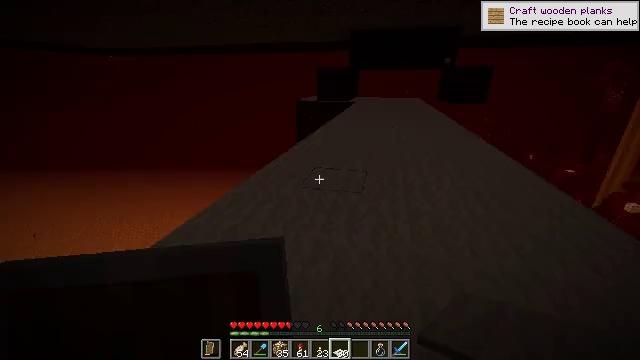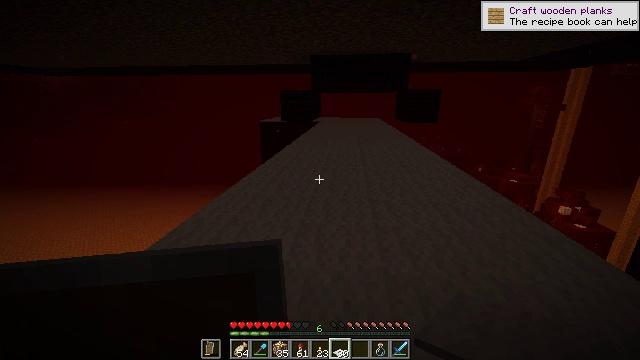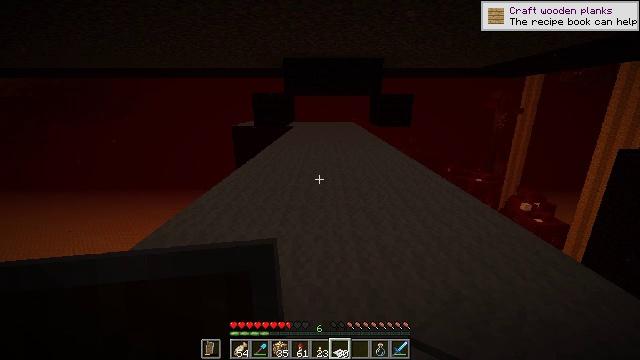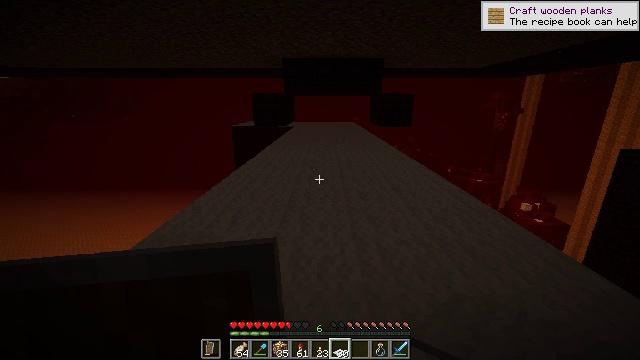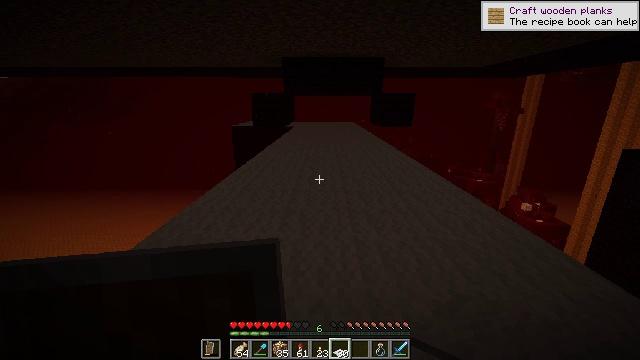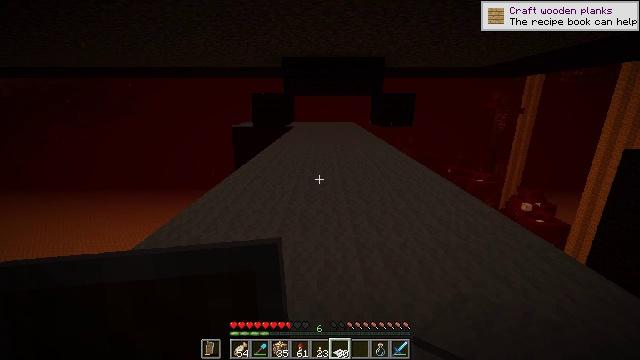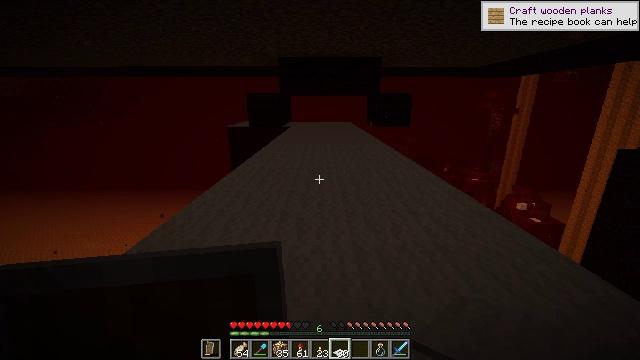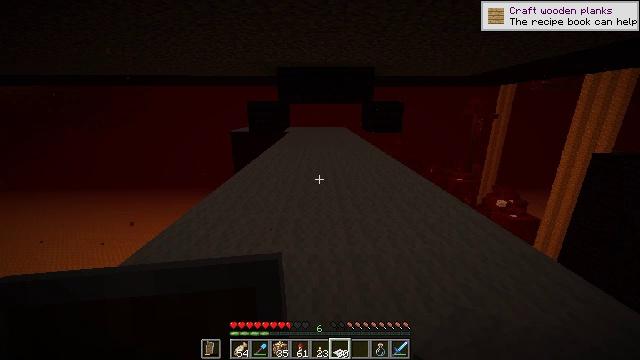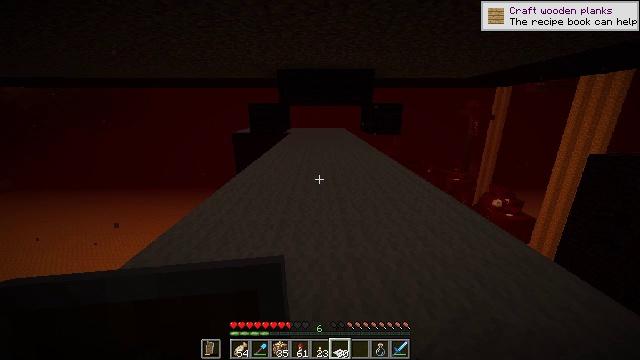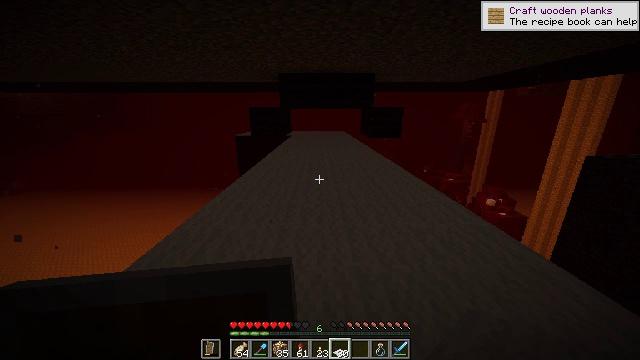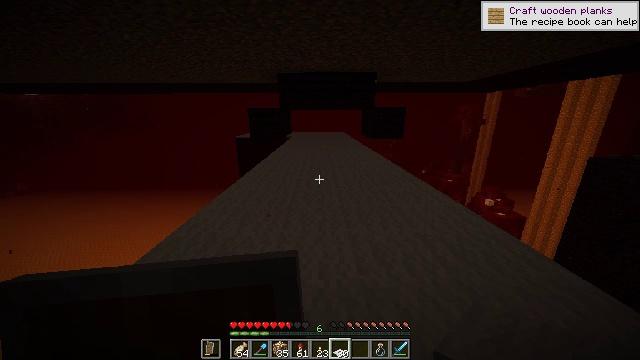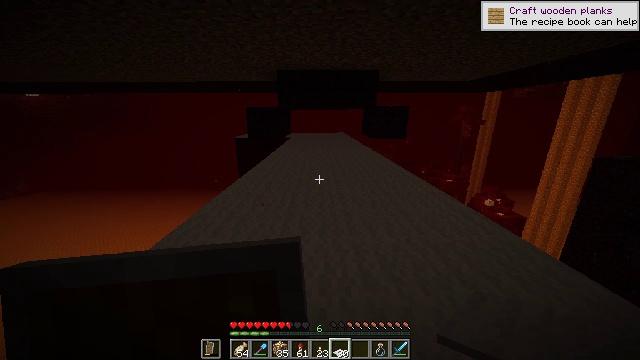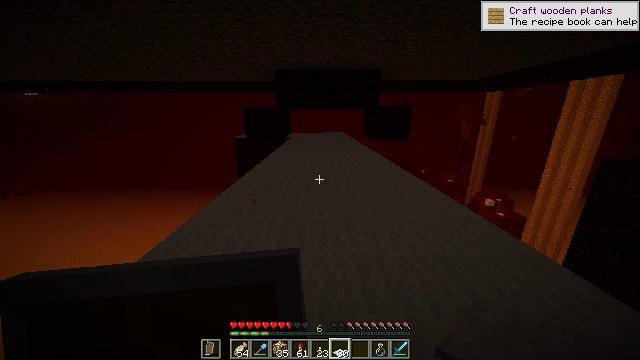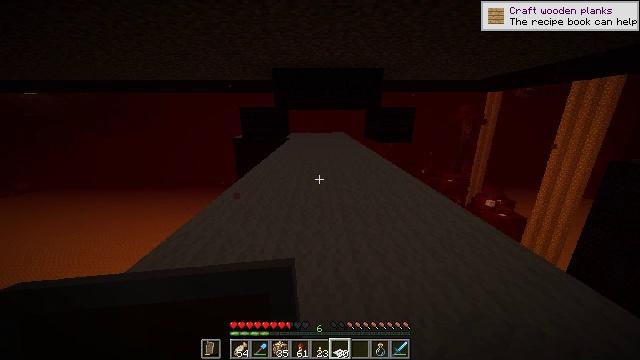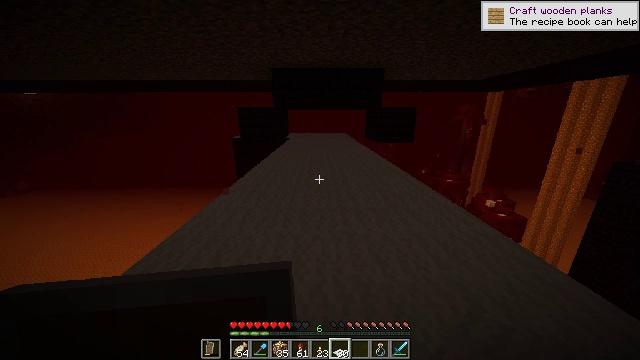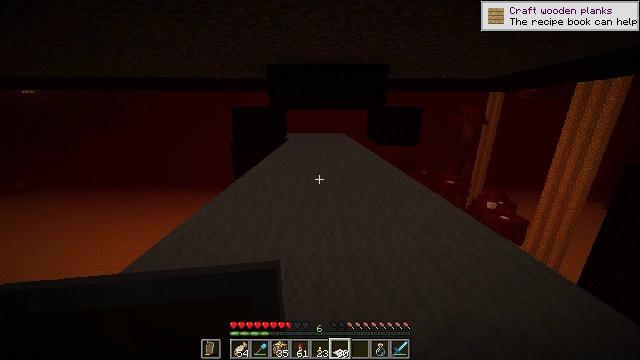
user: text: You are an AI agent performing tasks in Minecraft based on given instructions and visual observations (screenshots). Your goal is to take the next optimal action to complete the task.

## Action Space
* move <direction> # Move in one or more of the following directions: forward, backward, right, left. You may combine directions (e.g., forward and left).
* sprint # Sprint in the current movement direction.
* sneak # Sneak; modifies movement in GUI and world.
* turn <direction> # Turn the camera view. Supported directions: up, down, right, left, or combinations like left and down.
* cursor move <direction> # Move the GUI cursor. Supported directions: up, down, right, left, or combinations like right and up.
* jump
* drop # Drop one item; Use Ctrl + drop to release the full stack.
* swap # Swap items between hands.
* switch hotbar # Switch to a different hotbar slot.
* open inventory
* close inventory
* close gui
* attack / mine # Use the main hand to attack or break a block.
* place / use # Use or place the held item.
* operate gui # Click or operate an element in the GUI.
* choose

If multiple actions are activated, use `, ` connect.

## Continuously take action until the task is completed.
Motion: motion action
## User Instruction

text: Collect the white carpet by hitting it.
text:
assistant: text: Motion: move forward
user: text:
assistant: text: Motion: move forward, turn right
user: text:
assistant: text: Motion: no_op
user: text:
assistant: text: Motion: no_op
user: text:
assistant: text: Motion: no_op
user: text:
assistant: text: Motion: move forward
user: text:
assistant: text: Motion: move forward
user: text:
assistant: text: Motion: move forward
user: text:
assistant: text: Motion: move forward
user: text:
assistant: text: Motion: move forward
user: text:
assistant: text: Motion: move forward
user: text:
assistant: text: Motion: move forward
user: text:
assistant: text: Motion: move forward
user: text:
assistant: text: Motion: move forward
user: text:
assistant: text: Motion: move forward
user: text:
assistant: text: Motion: move forward
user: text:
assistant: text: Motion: move forward
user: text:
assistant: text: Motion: move forward
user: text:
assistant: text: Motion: move forward
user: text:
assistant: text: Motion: move forward
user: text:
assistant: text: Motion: move forward
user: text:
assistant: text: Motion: move forward
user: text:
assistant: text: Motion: move forward
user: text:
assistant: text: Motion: move forward
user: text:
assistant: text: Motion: move forward
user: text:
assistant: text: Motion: move forward
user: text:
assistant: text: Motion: move forward
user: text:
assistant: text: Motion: move forward
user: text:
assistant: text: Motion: move forward
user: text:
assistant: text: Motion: move forward